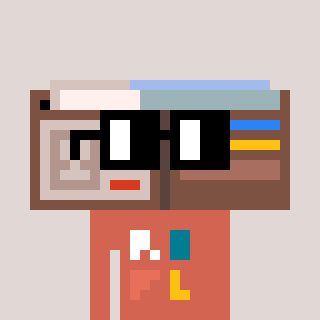
a pixel art character with square black glasses, a wallet-shaped head and a peachy-colored body on a warm background